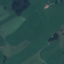
Label: Pasture